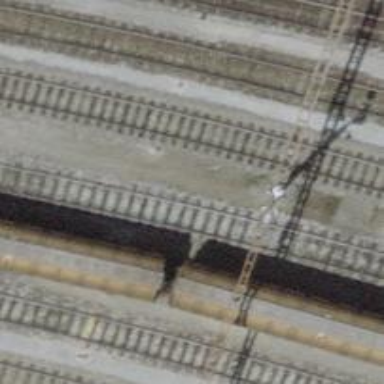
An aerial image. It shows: Single-track electrified railway yard with contact line electrification.